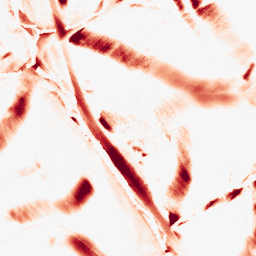
Category: morphological
Decomposition family: morphological_diamond
Decomposition parameters: operation: opening
radius: 20
Upsampling method: quadratic
Upsampling parameters: scale: 8
Upsampling scale: 8